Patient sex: M
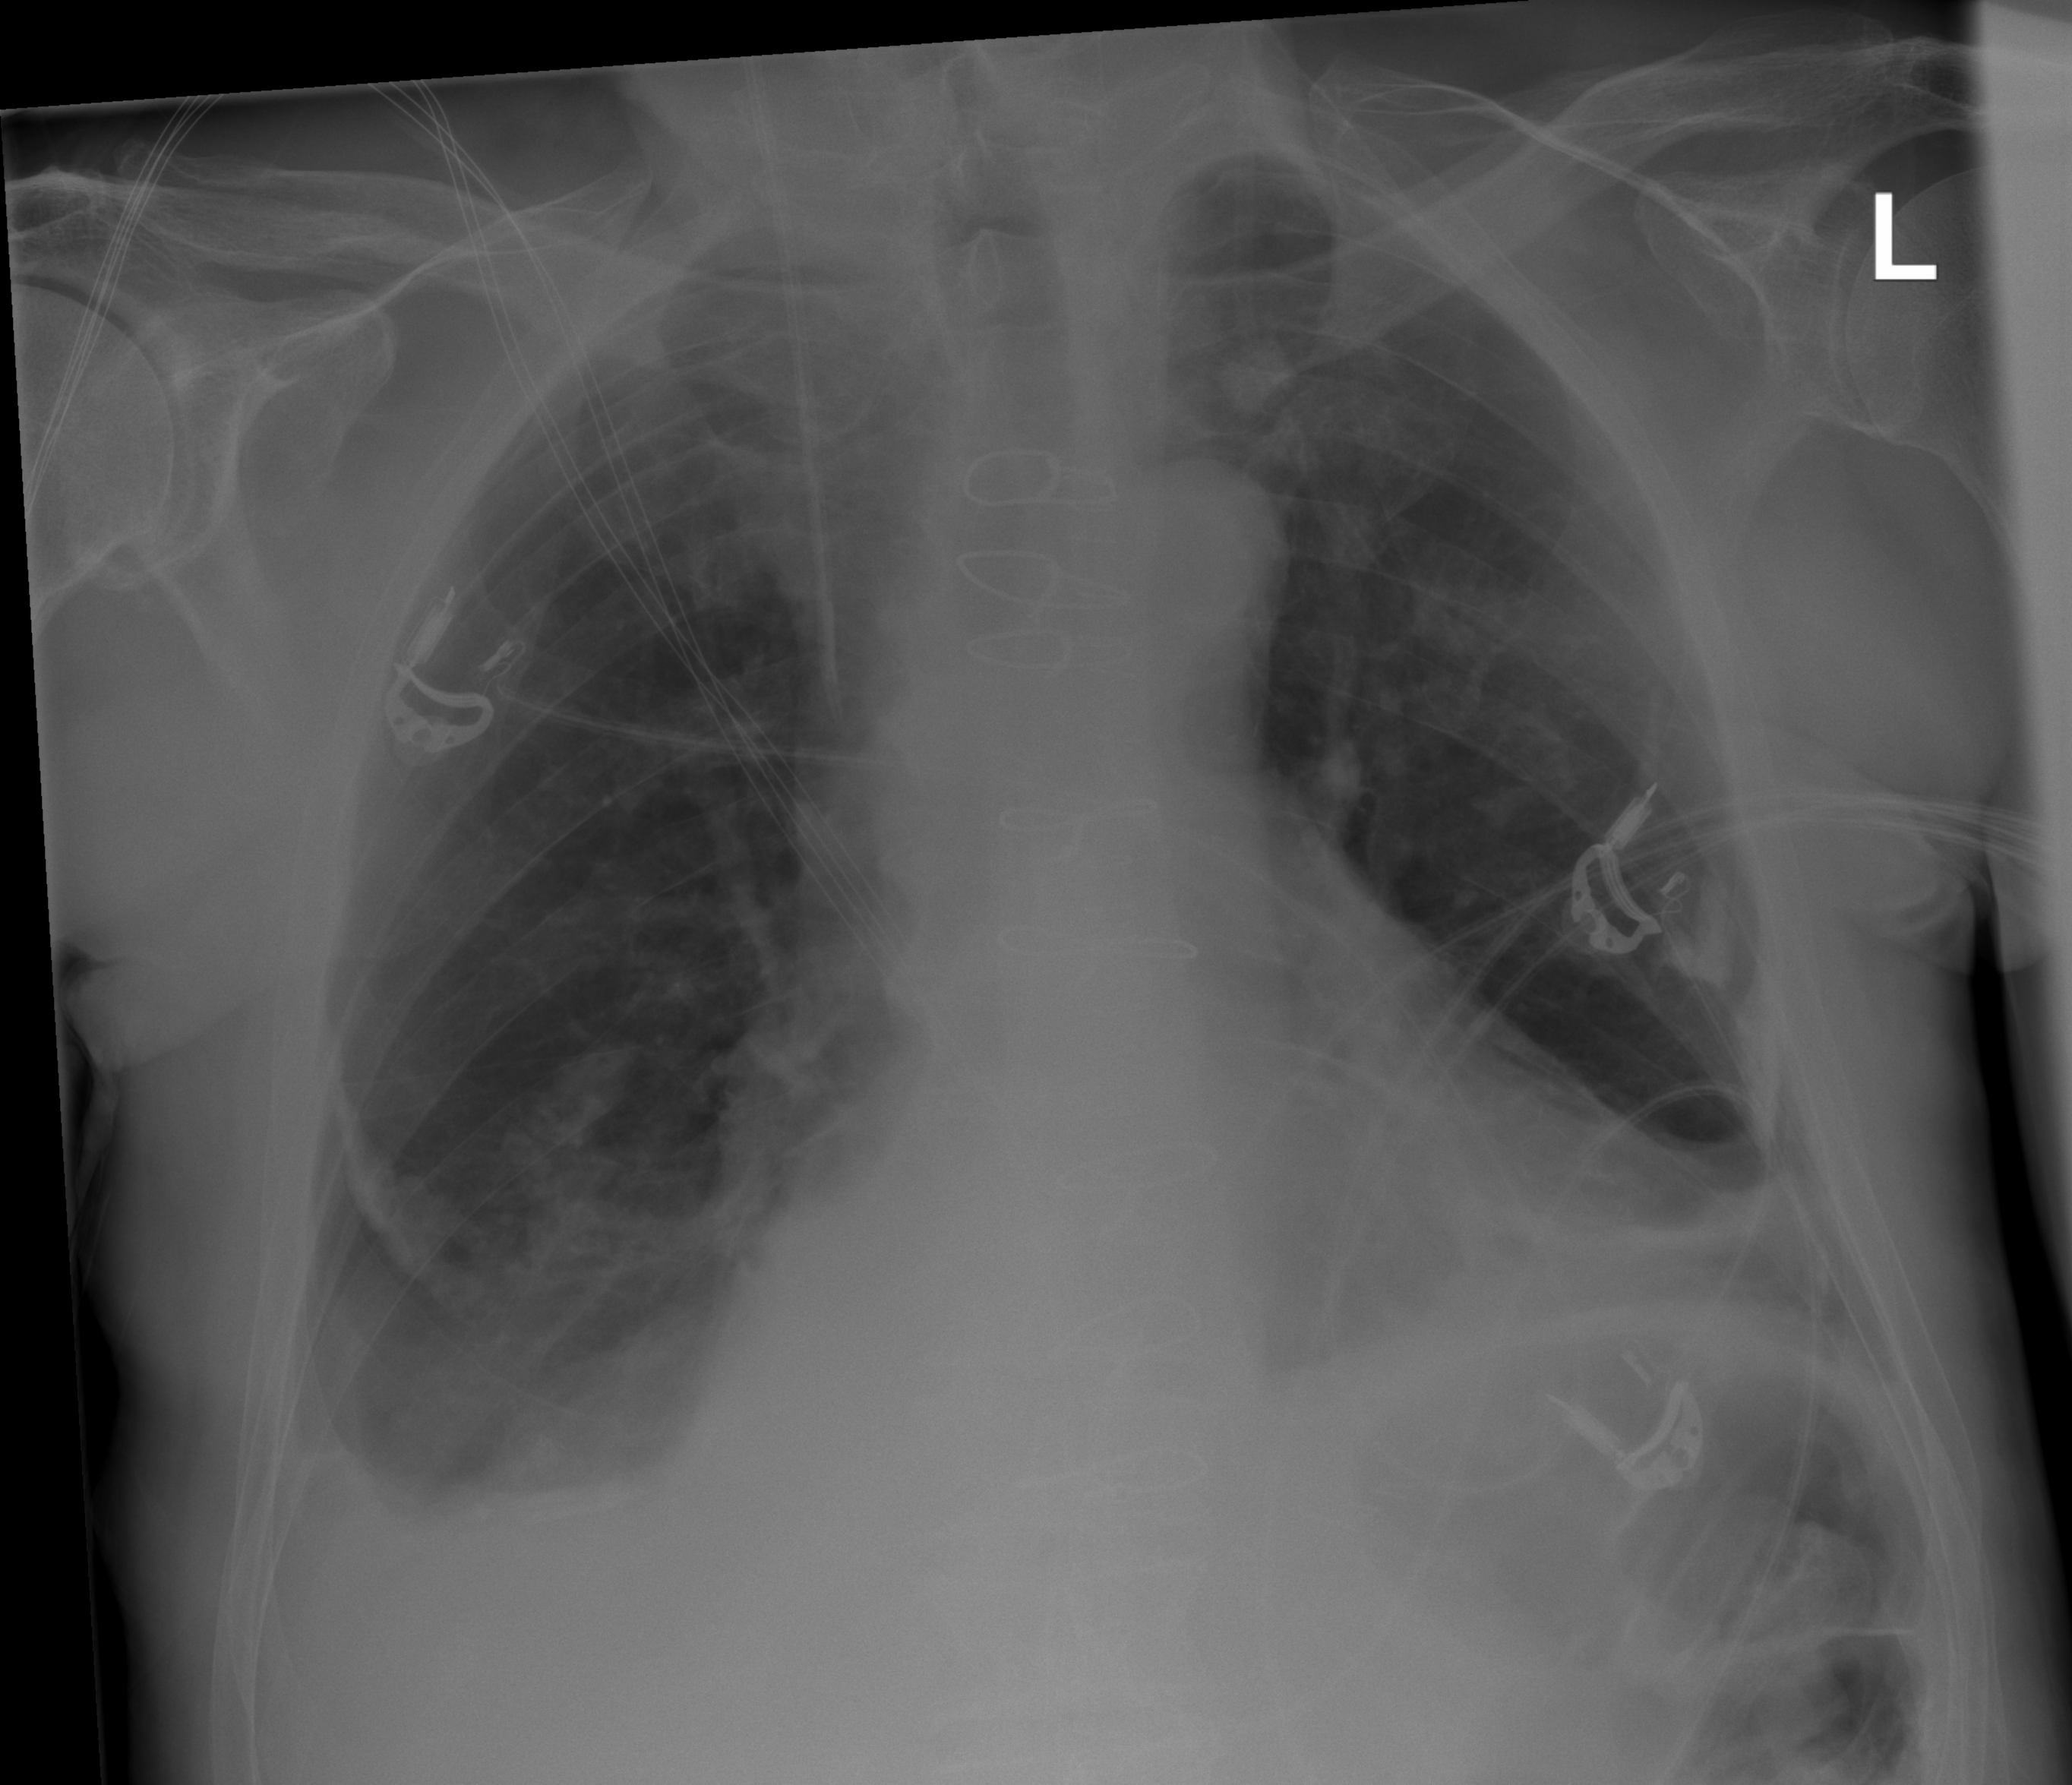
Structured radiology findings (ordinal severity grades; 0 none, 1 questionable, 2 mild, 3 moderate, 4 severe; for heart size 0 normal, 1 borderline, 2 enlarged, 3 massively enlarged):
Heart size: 0
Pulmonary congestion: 0
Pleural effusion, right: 2
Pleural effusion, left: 2
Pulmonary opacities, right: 0
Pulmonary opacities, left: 0
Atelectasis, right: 0
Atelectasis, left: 2